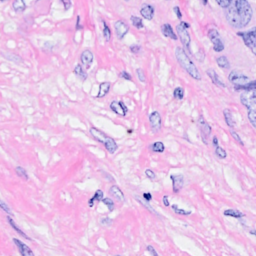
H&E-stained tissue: Breast